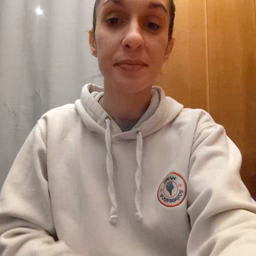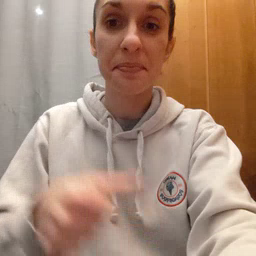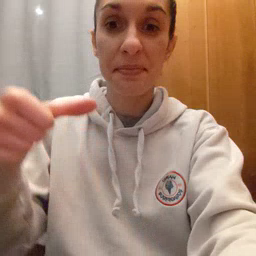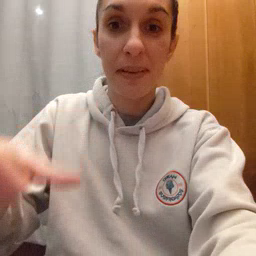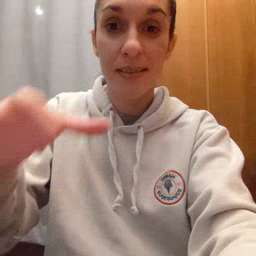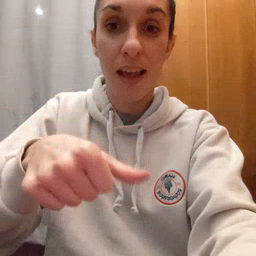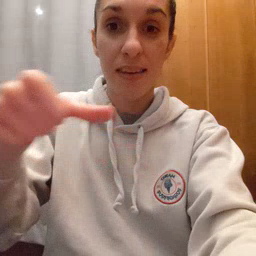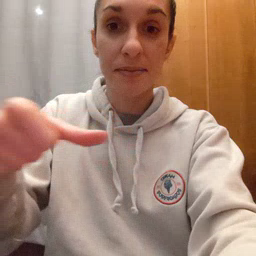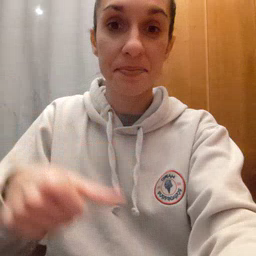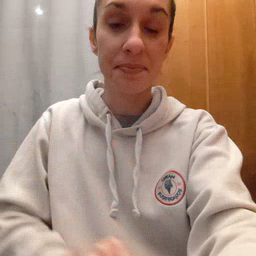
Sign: puzzle